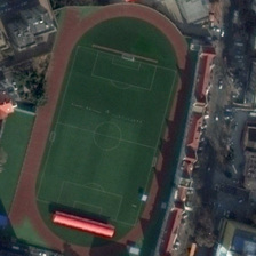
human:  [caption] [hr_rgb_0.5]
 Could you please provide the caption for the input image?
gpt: The green stadium is surrounded by a red runway.

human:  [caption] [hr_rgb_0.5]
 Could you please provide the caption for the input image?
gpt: There are many houses near the playground.

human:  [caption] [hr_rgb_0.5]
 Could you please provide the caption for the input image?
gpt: The green stadium is surrounded by red tracks.

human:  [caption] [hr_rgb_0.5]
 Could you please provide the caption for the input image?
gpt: There's a lot of houses near the playground.

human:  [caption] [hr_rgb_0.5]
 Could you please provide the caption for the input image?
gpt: The green stadium is surrounded by a red track.